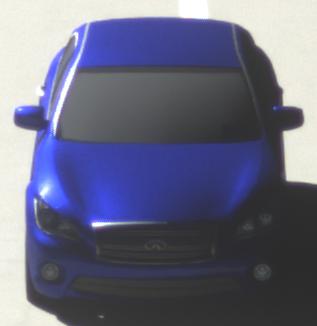
Make: Infiniti
Model: M 37
Detailed model: M (Y51)
Model produced from: 2010/10
Model produced until: 2013/11
Doors: 4
Color: blue
Road condition: dry road
Daytime: morning or afternoon
Contrast: high contrast